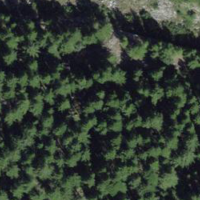
EUNIS habitat code: 41
Species observed at this site:
Periparus ater